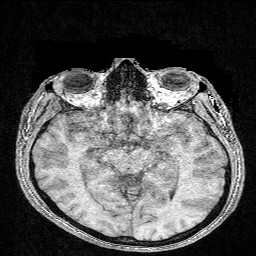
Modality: FLASH
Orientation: coronal
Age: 30
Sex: male